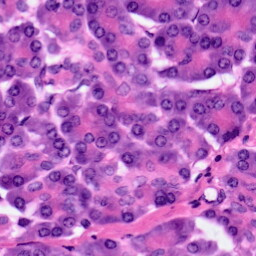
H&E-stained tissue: Pancreatic